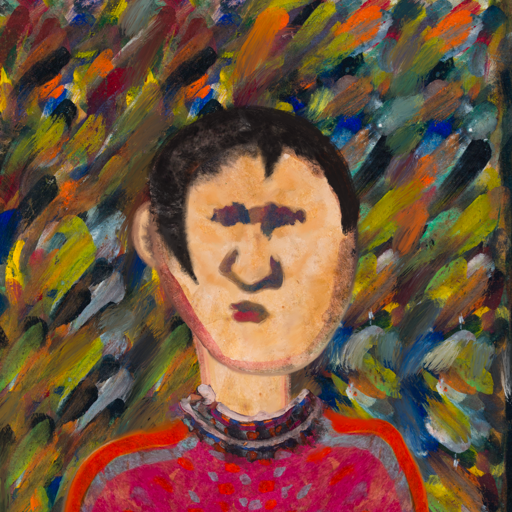
Background: An_Impression, Head And Neck Front: Childish, Face Front: In_The_Sun, Bust: Sisters, Hair Front: Roy_Bahadur, Head Accessory: Blank, Second Necklace: Blank, Necklace: Hypocrite_1, Baby: Blank